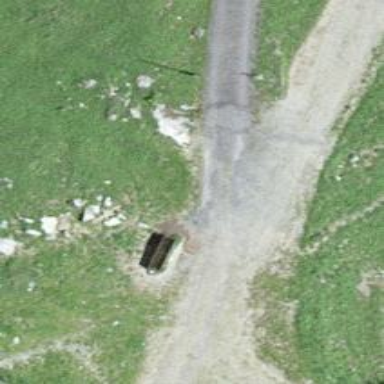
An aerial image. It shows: Lift gate barrier.